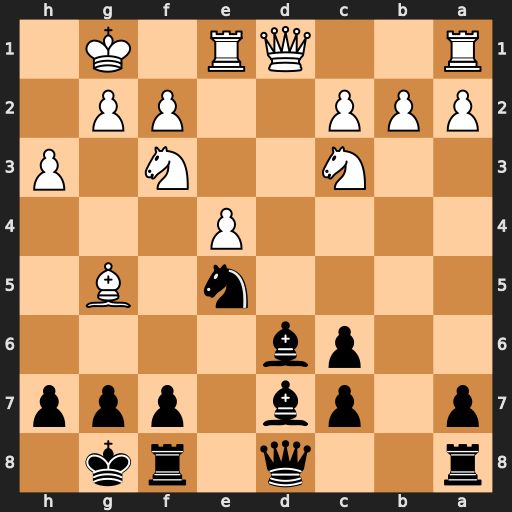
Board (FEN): r2q1rk1/p1pb1ppp/2pb4/4n1B1/4P3/2N2N1P/PPP2PP1/R2QR1K1
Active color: b
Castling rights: -
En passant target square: -
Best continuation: Nxf3+ Qxf3 Qxg5